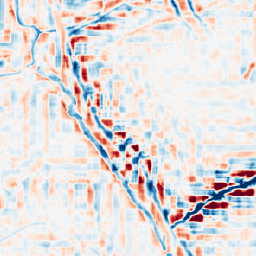
Category: wavelet
Decomposition family: wavelet_reverse_biorthogonal
Decomposition parameters: wavelet: rbio3.5
level: 4
Upsampling method: quartic
Upsampling parameters: scale: 2
Upsampling scale: 2